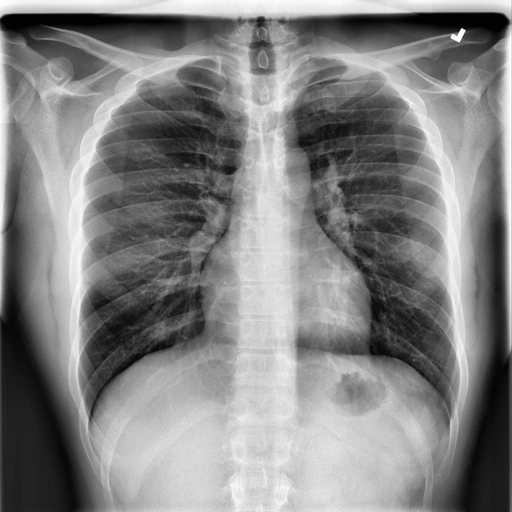
Finding: NORMAL